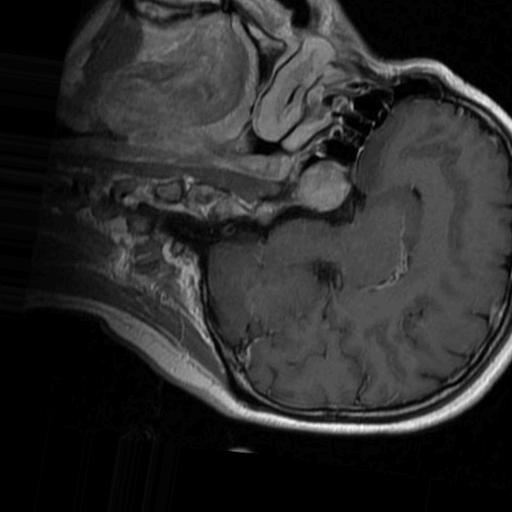
Label: brain_tumor